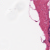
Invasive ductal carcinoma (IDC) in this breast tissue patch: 0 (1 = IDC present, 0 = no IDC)